Question: I have runnning my asp.net application in IIS in order to test http and https. The problem is when I load the asp page, I get this error 'Parser Error Message: Could not load type 'SSLTest.Page1'.' I have build my solution and checked the framework version. Where am I going wrong?

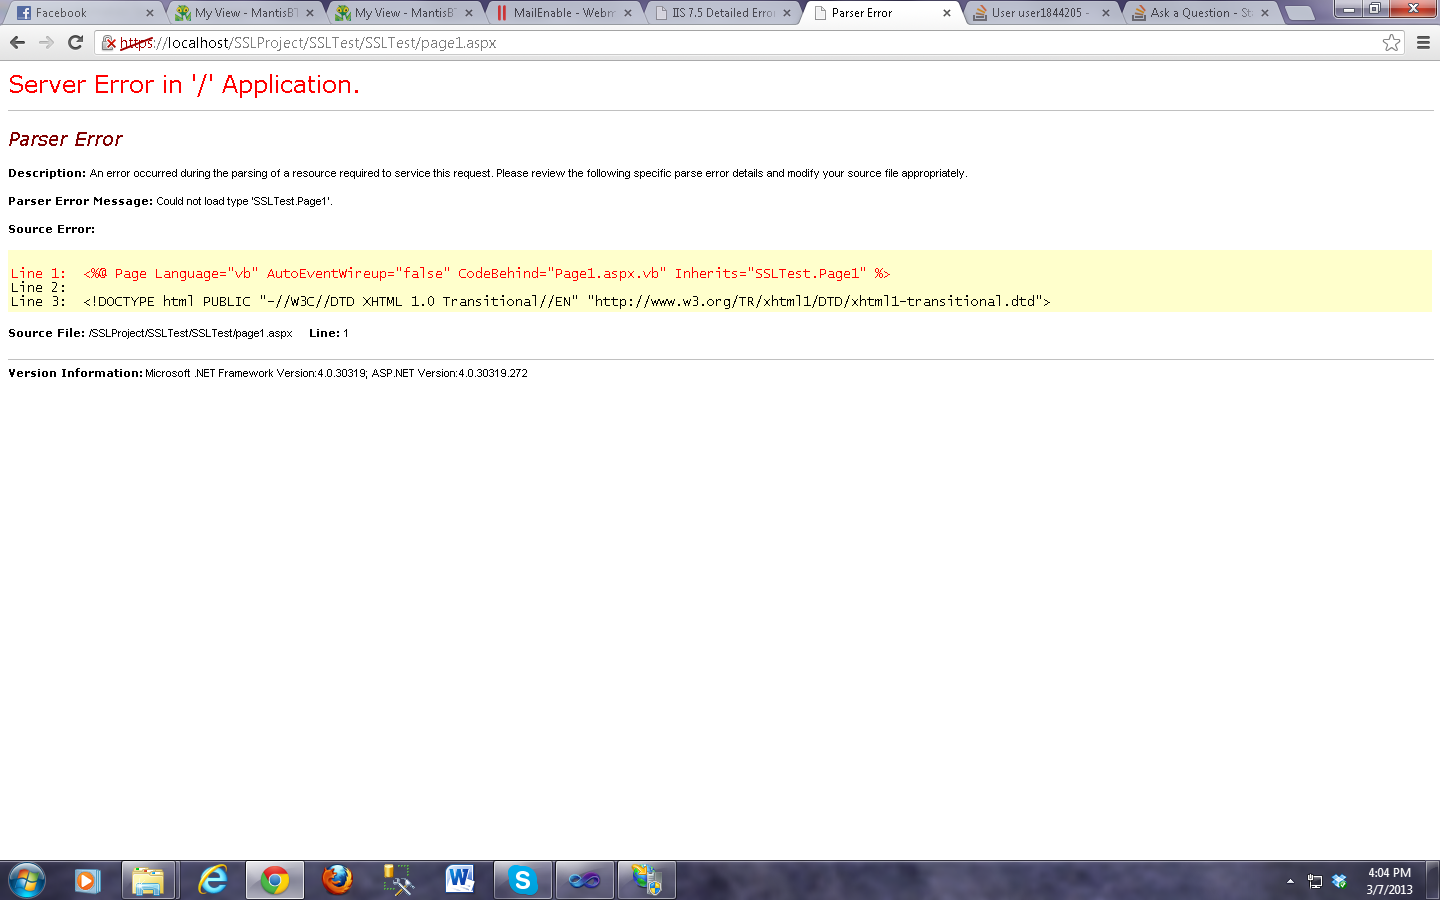
Answer: Your '.aspx' file is inheriting from a class in your website's assembly file (the '.dll' file), this is your "code-behind class".
Not only does the '.dll' file need to be in the 'bin' folder at the root of your application, but you also need to define an "Application Scope" within IIS that tells it where in the filesystem, an application begins. In this case you've got a folder called "'SSLProject\SSLTest'" within your IIS website root. You need to open IIS Manager and right-click the 'SSLTest' folder and choose "Convert to Application", then it will work.
Alternatively, move your 'bin' folder to the root of your website, though this may break any other applications you have deployed.